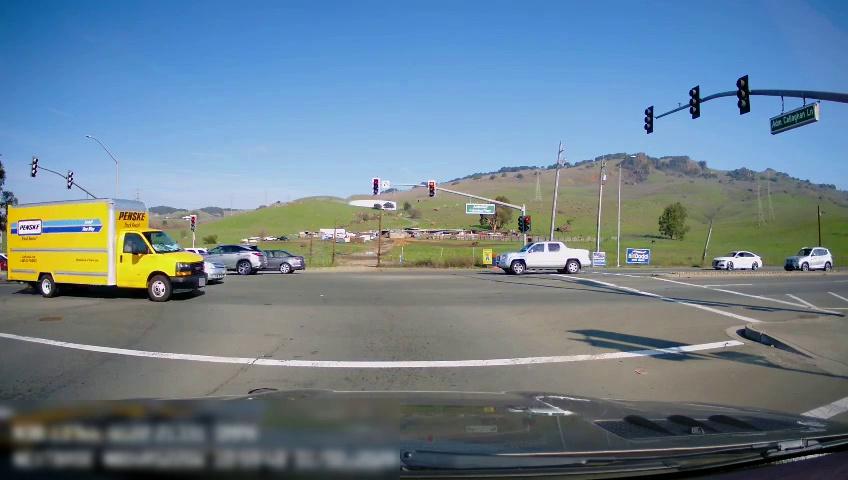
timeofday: Day
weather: Sunny
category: Drivable Space
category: Vehicles | SUV
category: Vehicles | Car
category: Vehicles | SUV
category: Vehicles | Car
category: Vehicles | Car
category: Vehicles | Truck
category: Vehicles | SUV
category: Vehicles | Car
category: Vehicles | Truck
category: Lanes | Opposite Lane
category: Traffic | Lights
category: Traffic | Lights
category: Traffic | Lights
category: Traffic | Lights
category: Traffic | Lights
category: Traffic | Lights
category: Traffic | Lights
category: Traffic | Signs
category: Traffic | Lights
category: Traffic | Lights
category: Traffic | Signs
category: Traffic | Lights